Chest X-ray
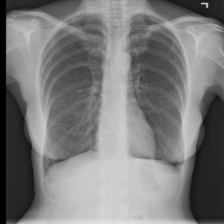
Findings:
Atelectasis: negative
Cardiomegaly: negative
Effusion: negative
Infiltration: positive
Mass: negative
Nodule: negative
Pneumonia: negative
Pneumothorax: negative
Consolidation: negative
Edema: negative
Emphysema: negative
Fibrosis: negative
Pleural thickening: negative
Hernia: negative